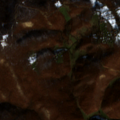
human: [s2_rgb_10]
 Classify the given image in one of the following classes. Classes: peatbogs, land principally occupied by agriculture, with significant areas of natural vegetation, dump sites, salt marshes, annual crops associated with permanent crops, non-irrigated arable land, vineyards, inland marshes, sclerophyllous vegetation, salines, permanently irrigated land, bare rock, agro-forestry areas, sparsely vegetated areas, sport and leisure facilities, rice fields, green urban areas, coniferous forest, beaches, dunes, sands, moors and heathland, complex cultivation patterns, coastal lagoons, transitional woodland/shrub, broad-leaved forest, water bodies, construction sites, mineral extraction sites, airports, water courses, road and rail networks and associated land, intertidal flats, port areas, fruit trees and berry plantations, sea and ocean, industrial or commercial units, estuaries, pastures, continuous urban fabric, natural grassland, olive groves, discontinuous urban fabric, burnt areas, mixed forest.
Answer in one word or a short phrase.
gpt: land principally occupied by agriculture, with significant areas of natural vegetation, broad-leaved forest